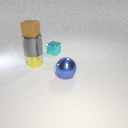
small yellow metal cylinder below small brown rubber cube